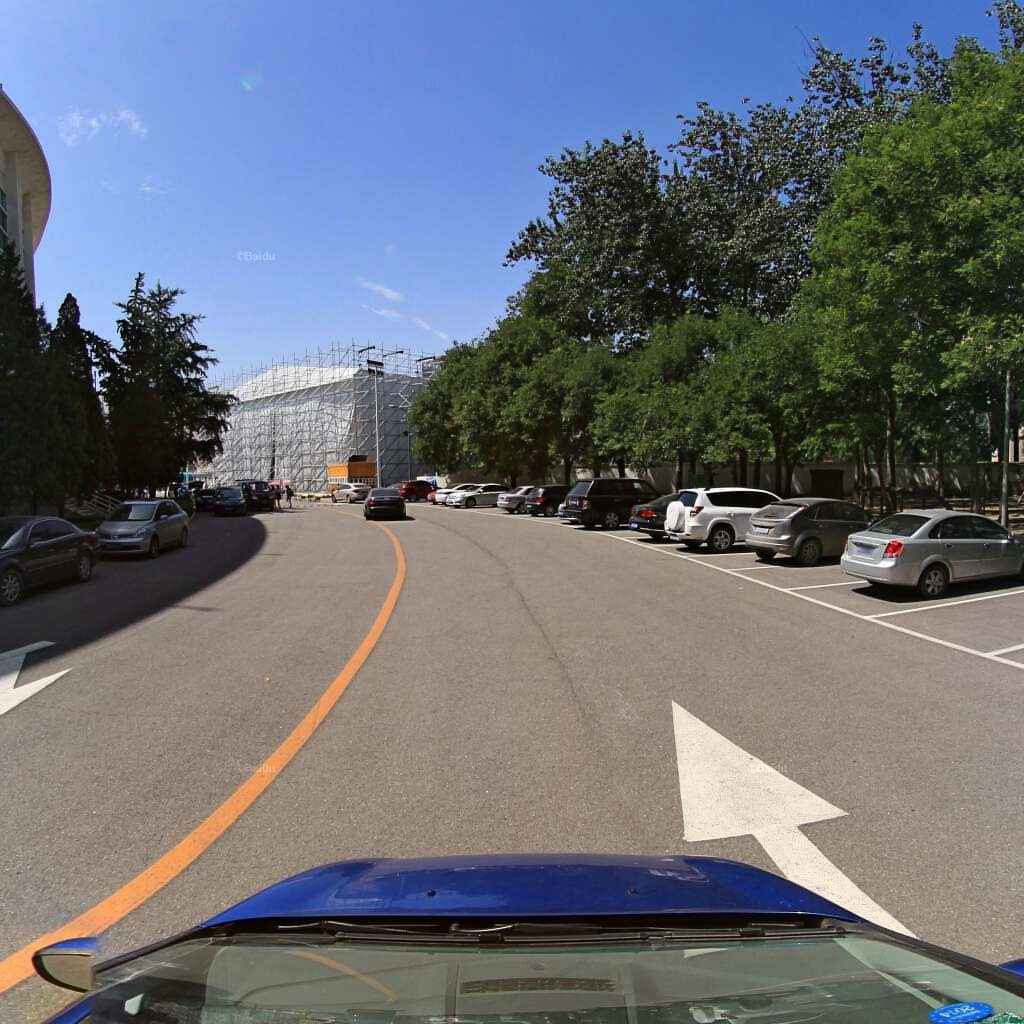
Region: Dongcheng
Road damage annotations: longitudinal crack, transverse crack